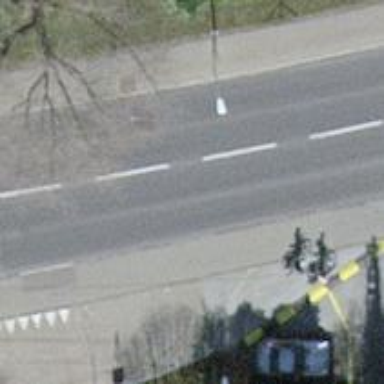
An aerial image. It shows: Public transport stop position.